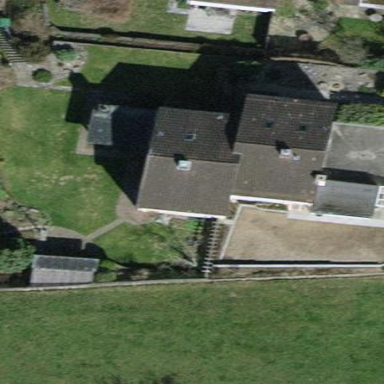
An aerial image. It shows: Building with tile roof.